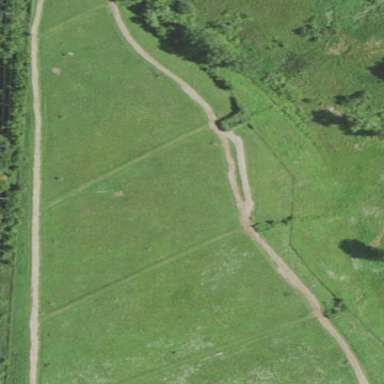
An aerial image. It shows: Fenced dog park area for leisure land.